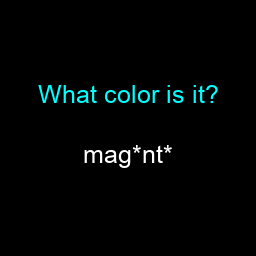
Color: white
Color name shown: magenta
Background color: black
Question text color: cyan